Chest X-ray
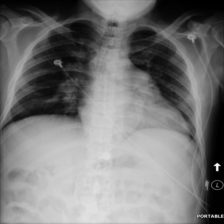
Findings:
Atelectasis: negative
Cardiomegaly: positive
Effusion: negative
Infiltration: negative
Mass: negative
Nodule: negative
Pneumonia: negative
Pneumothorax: negative
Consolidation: negative
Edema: negative
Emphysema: negative
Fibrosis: negative
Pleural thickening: negative
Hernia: negative